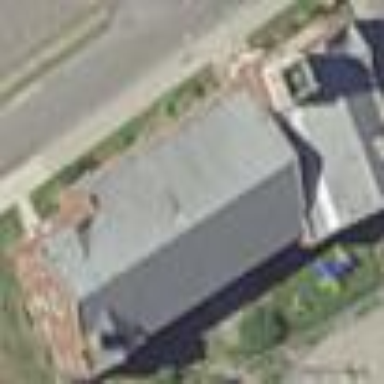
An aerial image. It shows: Building that serves as place of worship.